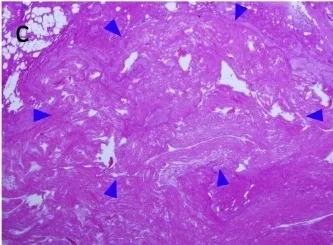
In the distal atrophic parenchyma, the vestige of dilated MPD is observed (blue arrow heads) (c).
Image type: pathology (pas)